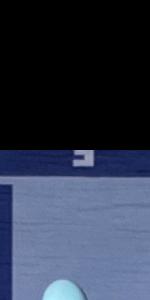
Label: Empty